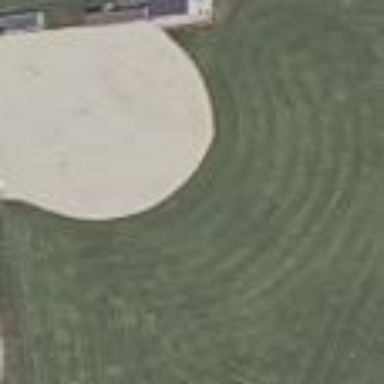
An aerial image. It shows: Grassy pitch used for softball baseball.